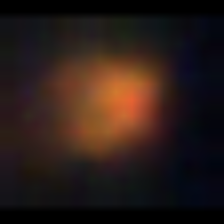
Taxon: NanoPlankton
Group: Other